Interaction volume radius: 10 \u00c5
Interaction volume height: 30 \u00c5
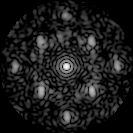
Disorder parameter: 0.4237